Interaction volume radius: 10 \u00c5
Interaction volume height: 10 \u00c5
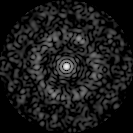
Disorder parameter: 0.7876